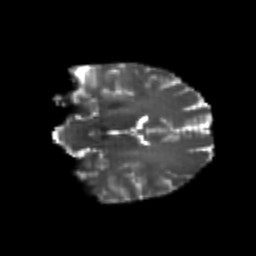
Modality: T2w
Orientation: coronal
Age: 24
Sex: female
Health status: healthy
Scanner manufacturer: philips
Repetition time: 7.388 s
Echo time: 0.08599 s